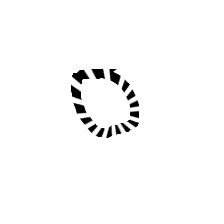
Shape: circle